Field crop: tomato
Growth stage: 2
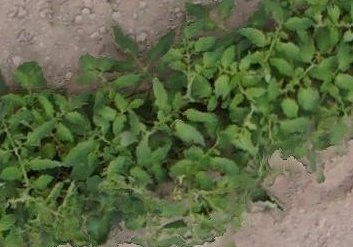
Species: tomato